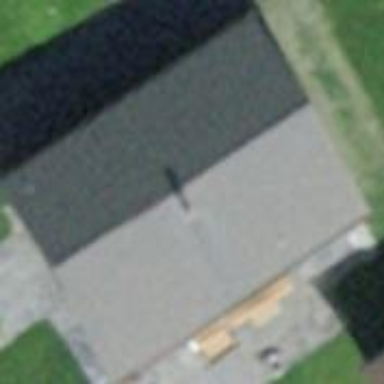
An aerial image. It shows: Detached building.